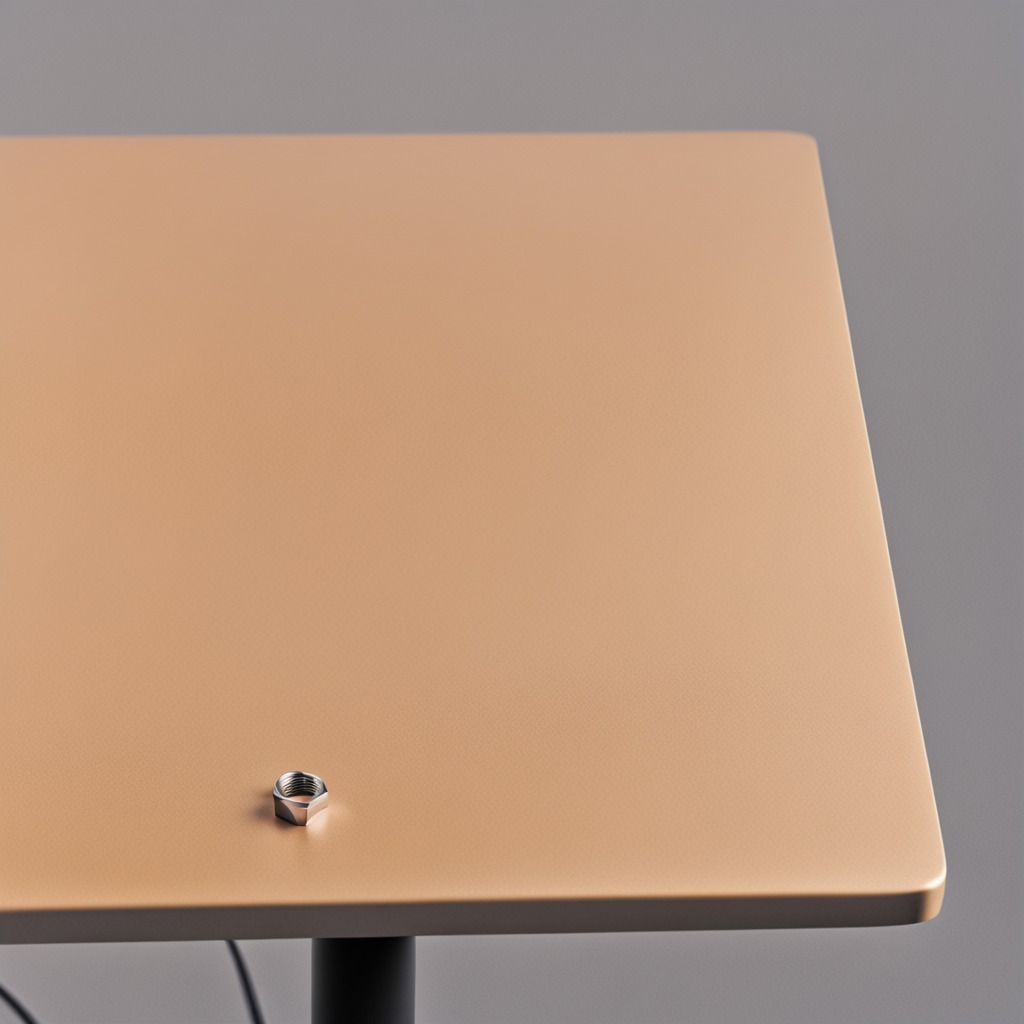
A metal nut is lying on the table.